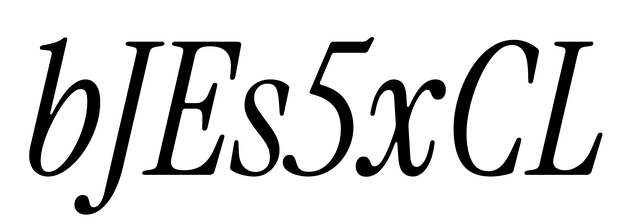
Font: InstrumentSerif-Italic